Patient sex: M
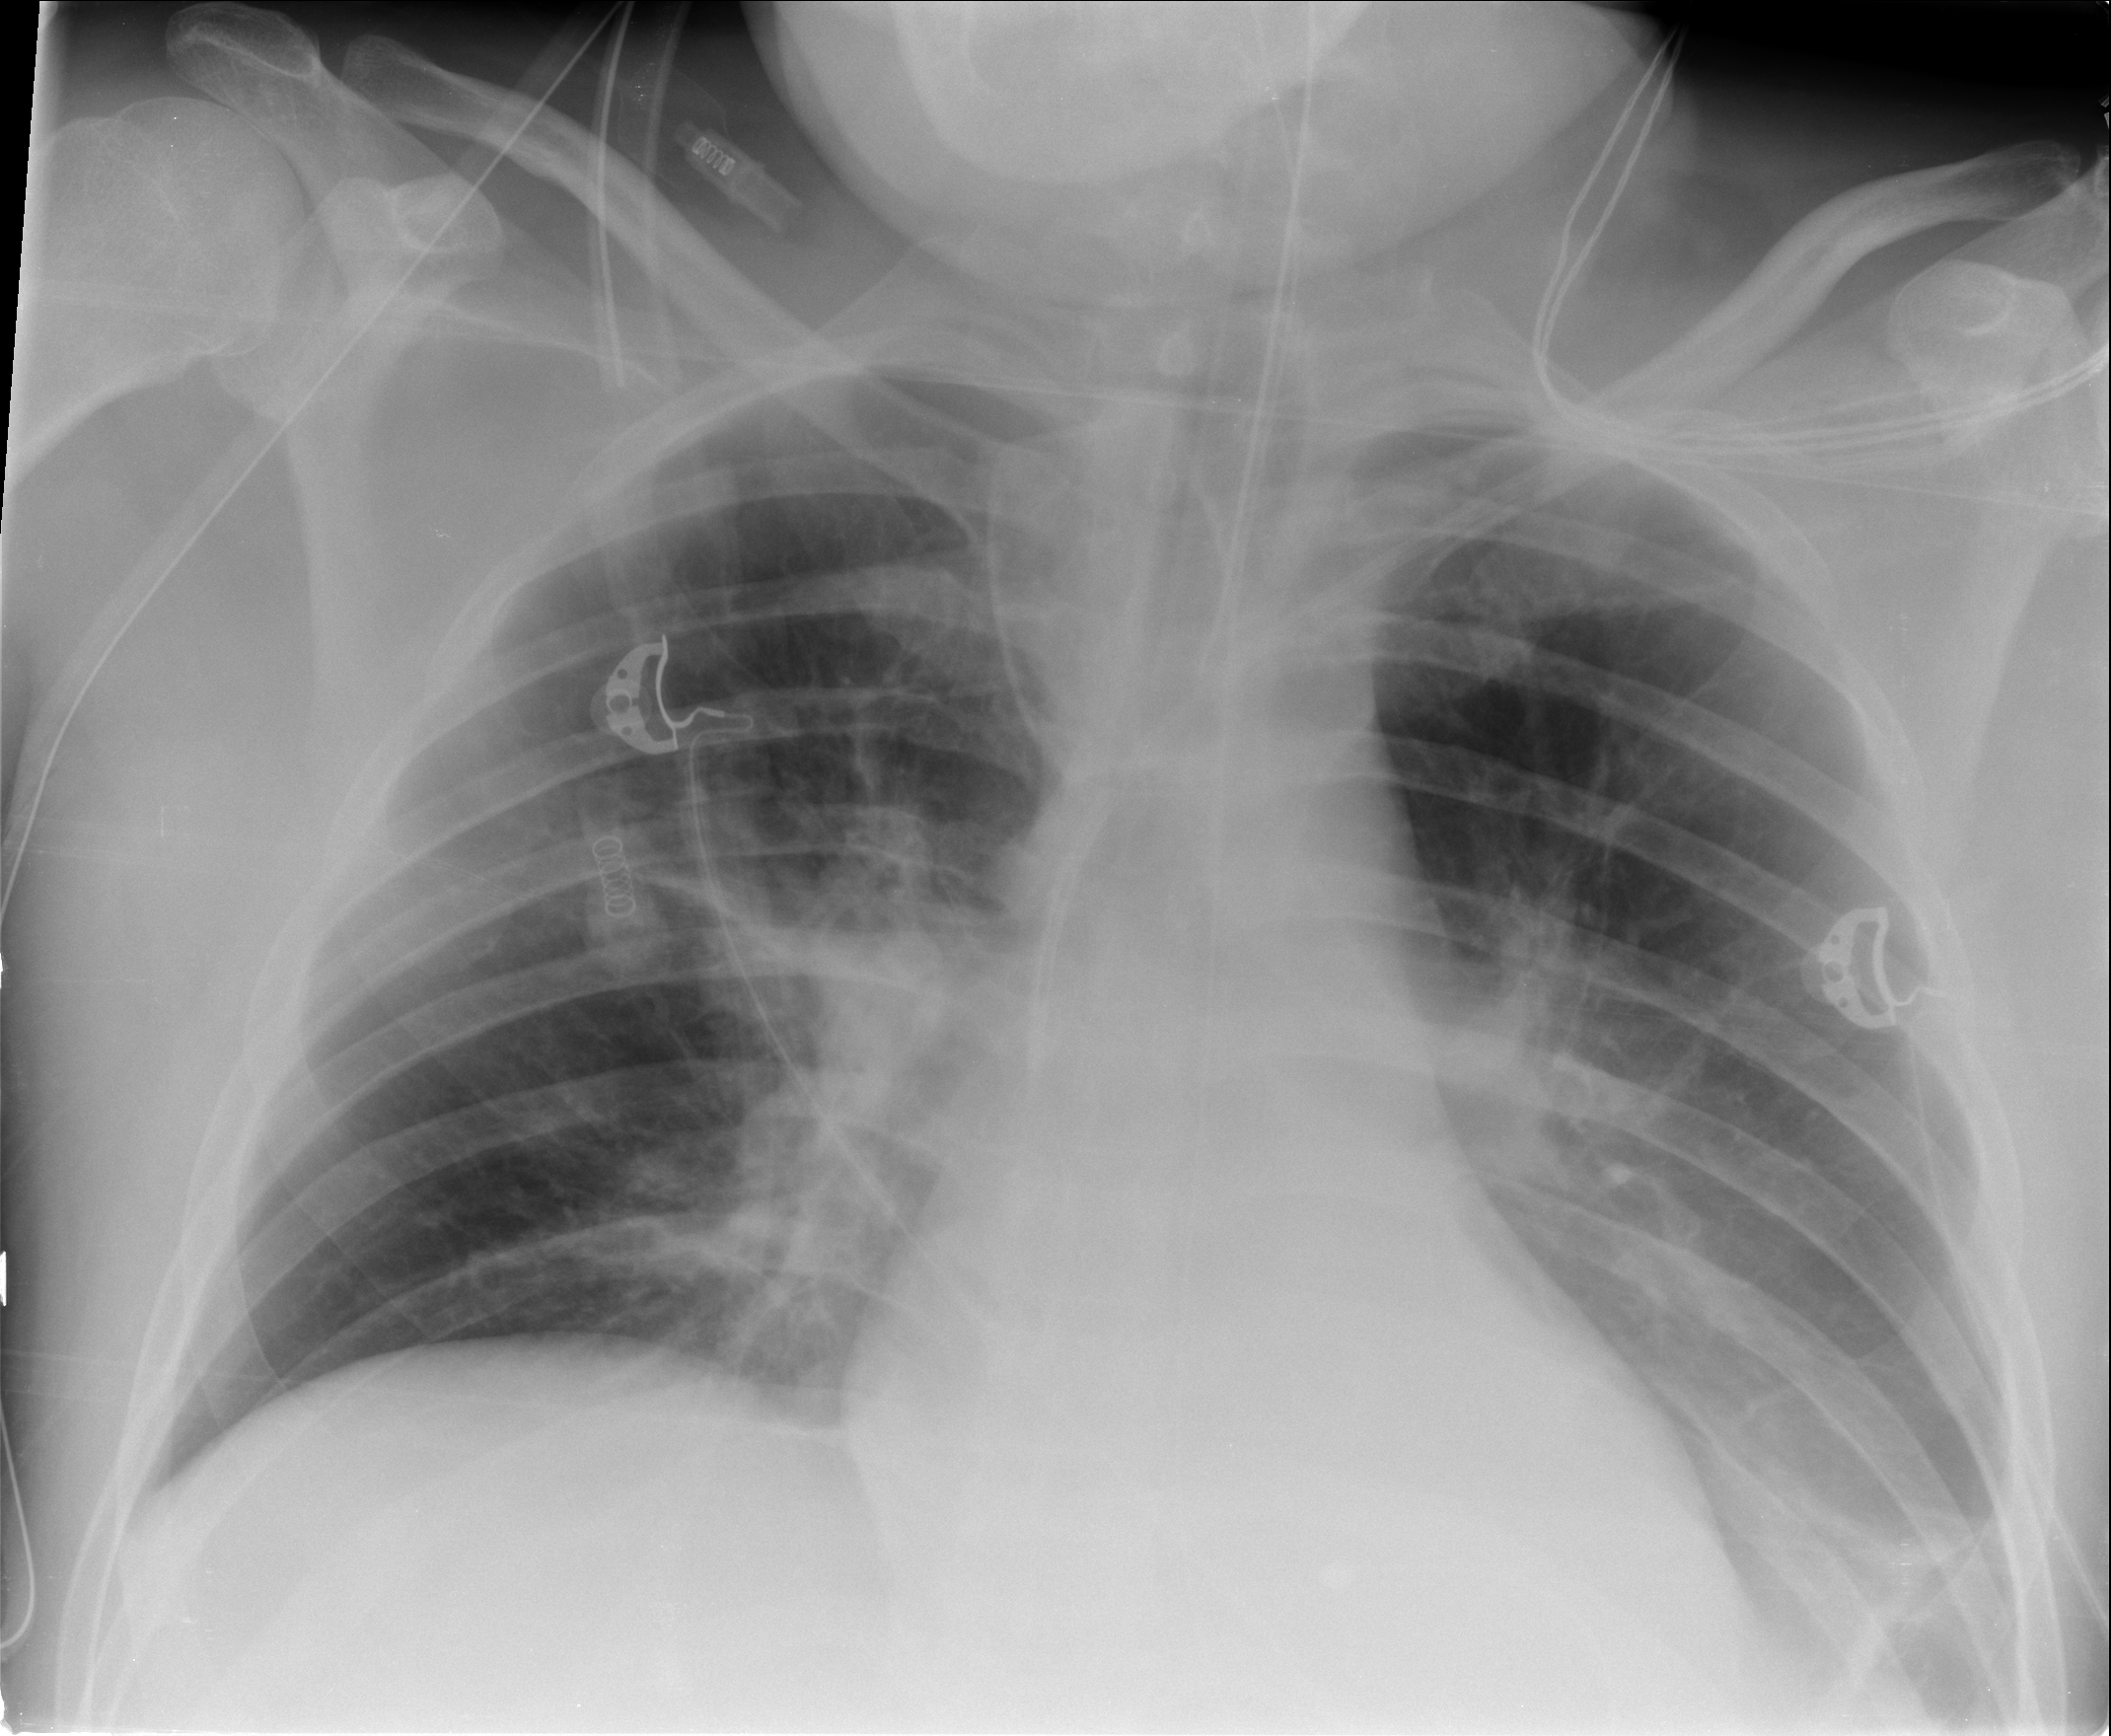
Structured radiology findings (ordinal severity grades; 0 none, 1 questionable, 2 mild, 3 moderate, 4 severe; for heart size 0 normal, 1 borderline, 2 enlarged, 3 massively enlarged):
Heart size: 0
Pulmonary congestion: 0
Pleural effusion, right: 0
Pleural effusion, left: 2
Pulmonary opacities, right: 0
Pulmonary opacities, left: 0
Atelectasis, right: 2
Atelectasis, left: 2